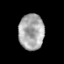
Tissue: prostate
Cell type: T cells
Senescence score: 0.3164
Nuclear area (px): 886
Mean DAPI intensity: 168.537